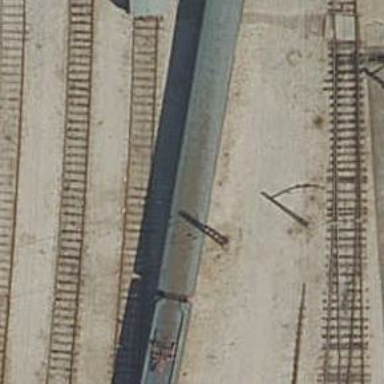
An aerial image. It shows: Rail yard with electrified contact lines for railway operations.